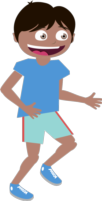
boy happy hands outstretched